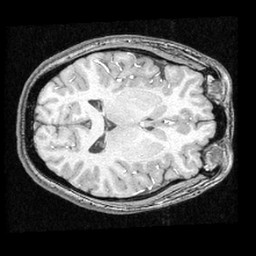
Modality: T1w
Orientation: axial
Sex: female
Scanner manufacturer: ge
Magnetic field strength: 1.5 T
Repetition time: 21 s
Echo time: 0.008 s